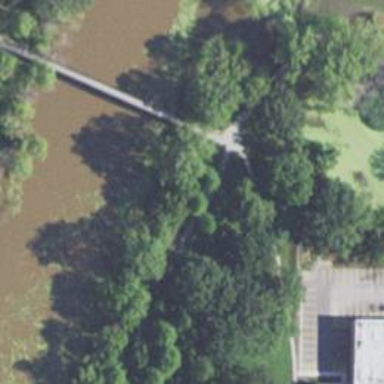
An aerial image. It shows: Path.